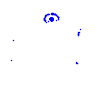
Particle: kaon